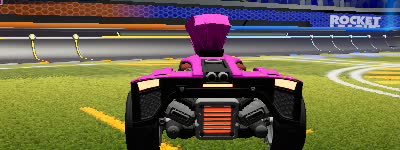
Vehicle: breakout